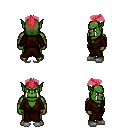
a pixel art fantasy rpg character, male body template, orc, green skin, brown robe, teal pants, ruby red short mohawk hairstyle, white slippers, four views (front, back, left, right), 2x2 character sprite sheet, small pixel art, hard edges, no anti-aliasing